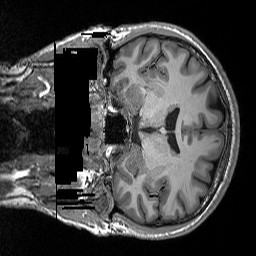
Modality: T1w
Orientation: coronal
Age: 32
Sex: male
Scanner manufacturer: siemens
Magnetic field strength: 3 T
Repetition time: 2.3 s
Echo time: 0.00298 s